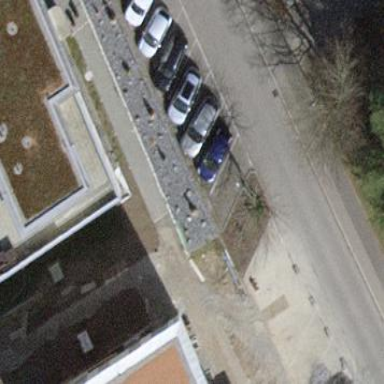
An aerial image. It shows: Parking area with surface.